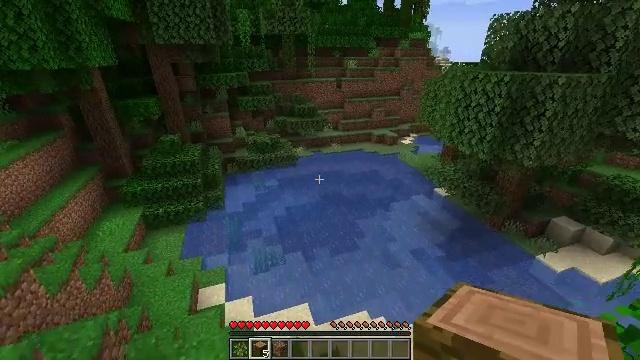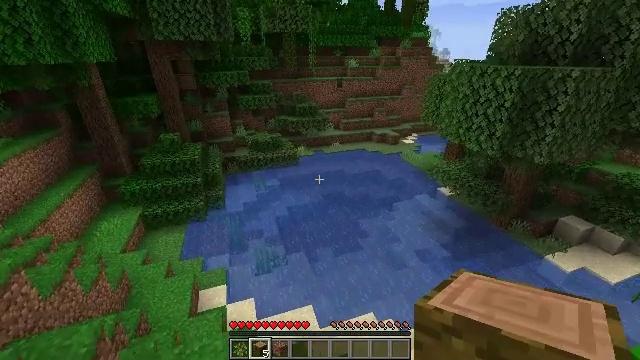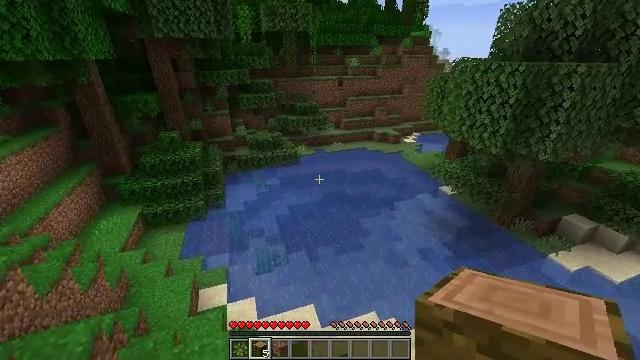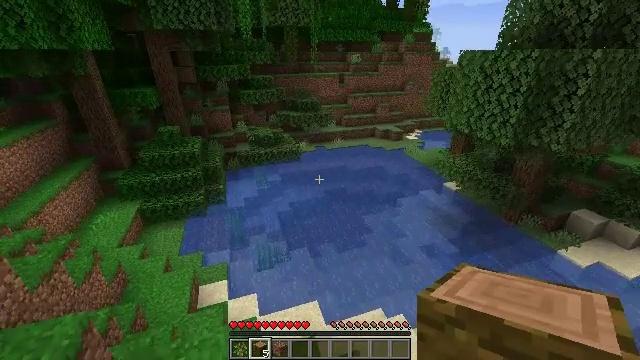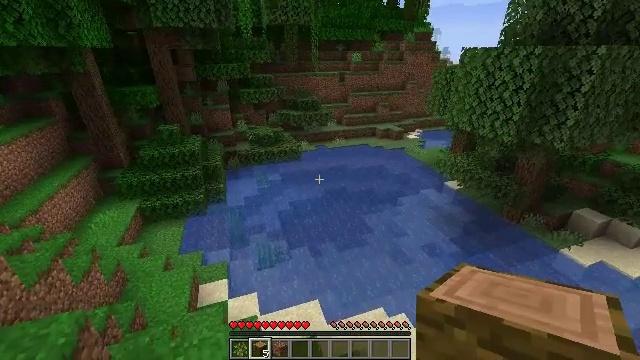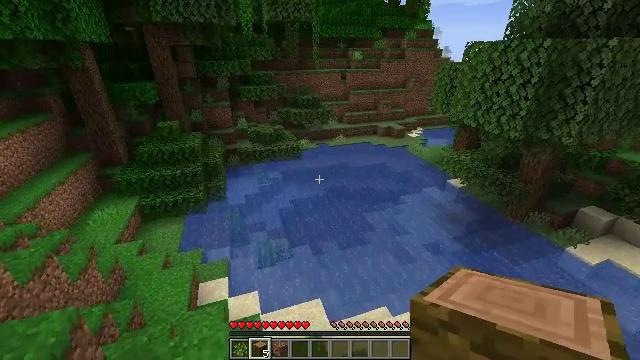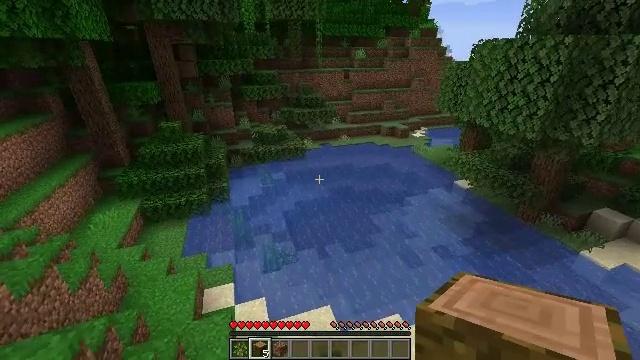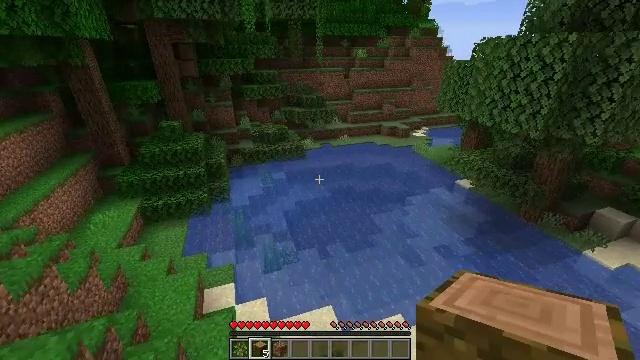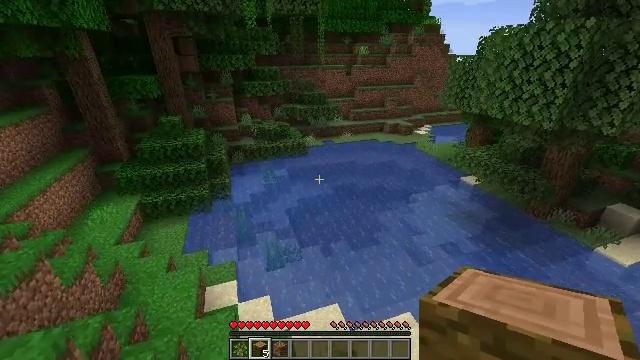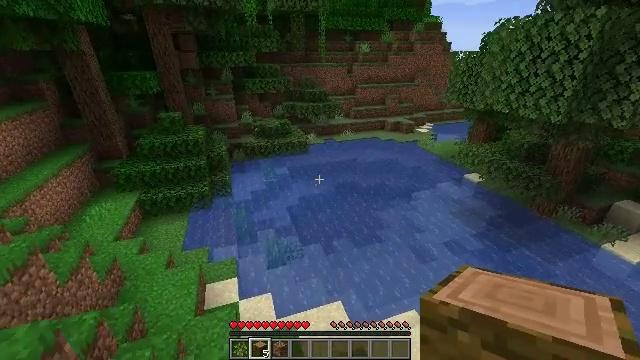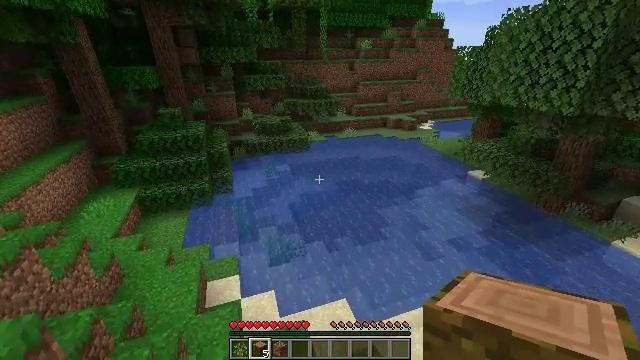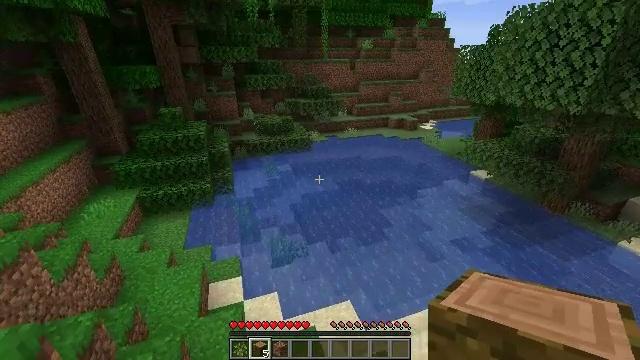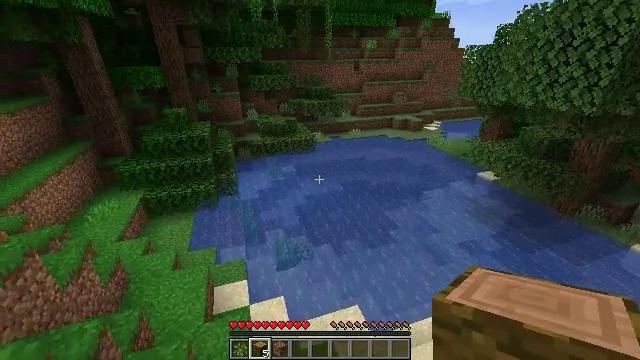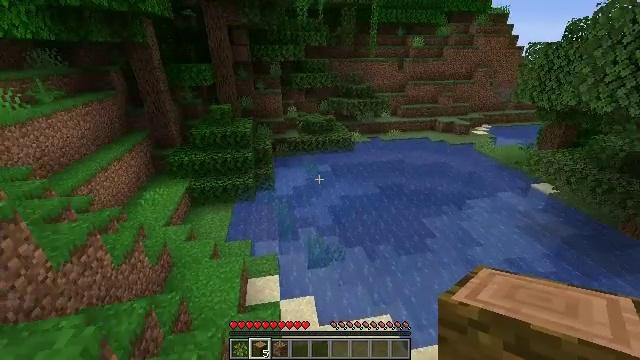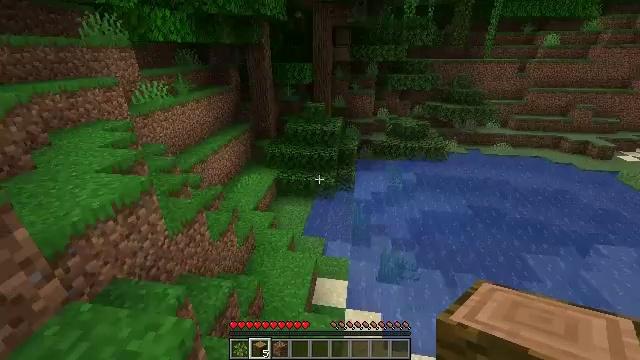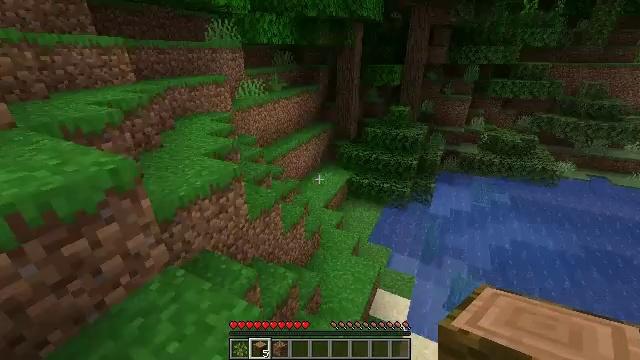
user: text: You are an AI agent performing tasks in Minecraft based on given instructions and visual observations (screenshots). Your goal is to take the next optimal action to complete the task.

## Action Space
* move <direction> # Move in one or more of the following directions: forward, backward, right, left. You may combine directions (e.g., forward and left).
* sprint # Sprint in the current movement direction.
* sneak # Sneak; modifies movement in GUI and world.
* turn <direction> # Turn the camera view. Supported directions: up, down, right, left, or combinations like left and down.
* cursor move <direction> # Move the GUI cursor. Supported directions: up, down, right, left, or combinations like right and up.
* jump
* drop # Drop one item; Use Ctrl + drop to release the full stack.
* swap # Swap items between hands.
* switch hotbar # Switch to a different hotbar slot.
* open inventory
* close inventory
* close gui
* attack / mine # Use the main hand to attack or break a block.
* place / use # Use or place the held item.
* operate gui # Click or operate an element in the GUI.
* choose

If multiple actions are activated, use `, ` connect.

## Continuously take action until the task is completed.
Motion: motion action
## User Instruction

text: Create jungle planks from jungle logs.
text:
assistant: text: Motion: move forward and move left
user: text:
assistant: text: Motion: move forward and move left
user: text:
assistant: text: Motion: move forward and move left
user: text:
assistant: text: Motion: move forward and move left
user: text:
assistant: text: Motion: move forward and move left
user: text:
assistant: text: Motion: move forward and move left
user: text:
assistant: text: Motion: move forward and move left
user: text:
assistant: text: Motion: move forward and move left
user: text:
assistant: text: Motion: move forward and move left
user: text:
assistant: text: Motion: move forward and move left
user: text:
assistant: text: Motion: move forward and move left
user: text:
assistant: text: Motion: move forward and move left
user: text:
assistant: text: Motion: move forward and move left, turn left
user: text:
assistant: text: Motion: move forward and move left, turn left
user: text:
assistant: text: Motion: move forward and move left, turn left
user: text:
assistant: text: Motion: move forward and move left, turn left
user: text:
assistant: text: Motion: move forward and move left, turn left
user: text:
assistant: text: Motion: move forward and move left, turn left
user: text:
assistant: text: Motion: move forward and move left
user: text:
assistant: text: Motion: move forward and move left
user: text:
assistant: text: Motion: move forward and move left
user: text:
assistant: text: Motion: move forward and move left, turn left and up
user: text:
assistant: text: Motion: move forward and move left, turn left and up
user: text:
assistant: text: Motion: move forward and move left, turn left and up
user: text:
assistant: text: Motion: move forward and move left, turn up
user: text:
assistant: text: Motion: move forward and move left, turn left and up
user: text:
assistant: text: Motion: move forward, turn left and up
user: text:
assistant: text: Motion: move forward, turn up
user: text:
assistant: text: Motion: move forward
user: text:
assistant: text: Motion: move forward